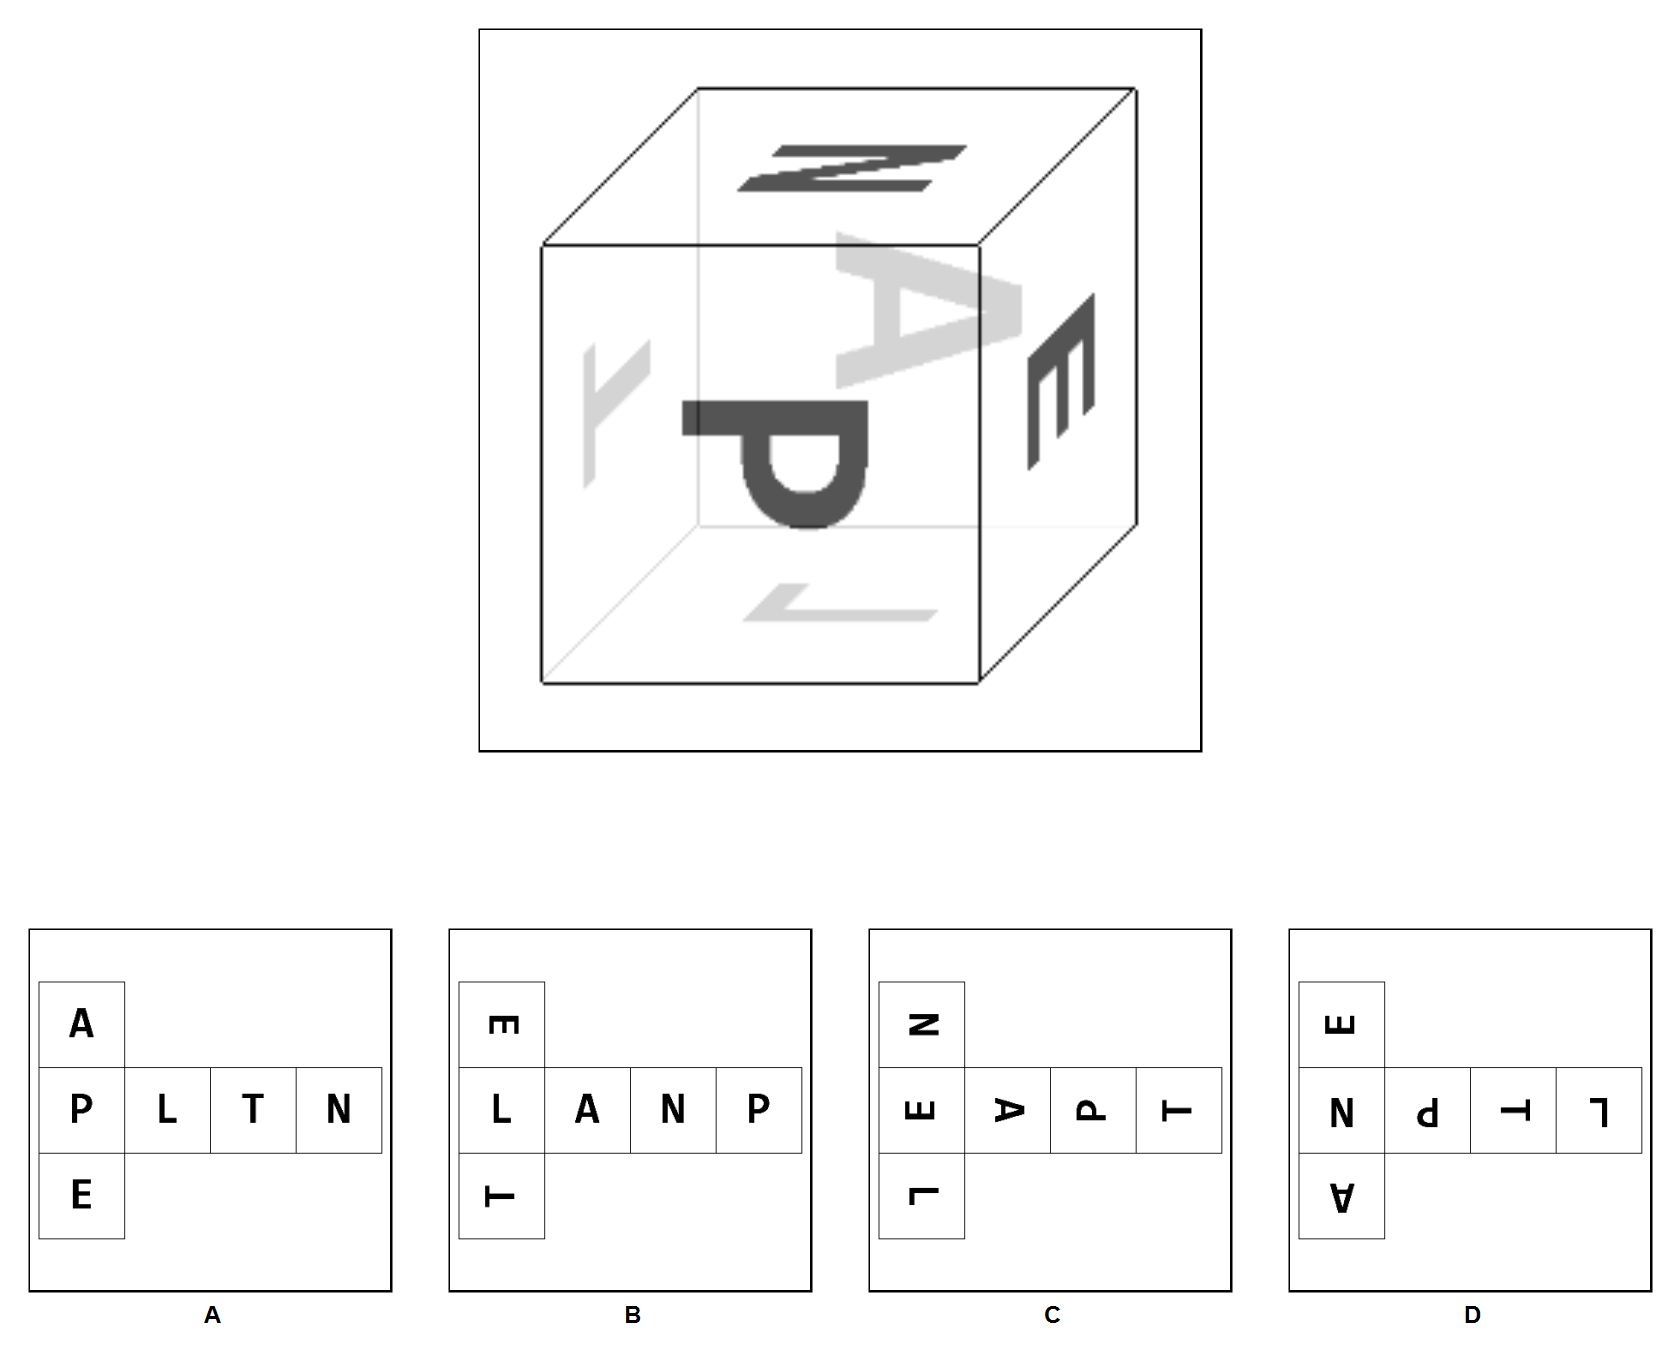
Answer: B